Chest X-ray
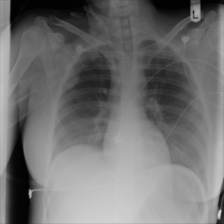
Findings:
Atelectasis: negative
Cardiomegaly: negative
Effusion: negative
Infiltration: negative
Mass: negative
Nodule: negative
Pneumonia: negative
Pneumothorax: negative
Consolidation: negative
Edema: negative
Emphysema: negative
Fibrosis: negative
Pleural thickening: negative
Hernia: negative